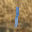
Label: 1